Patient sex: M
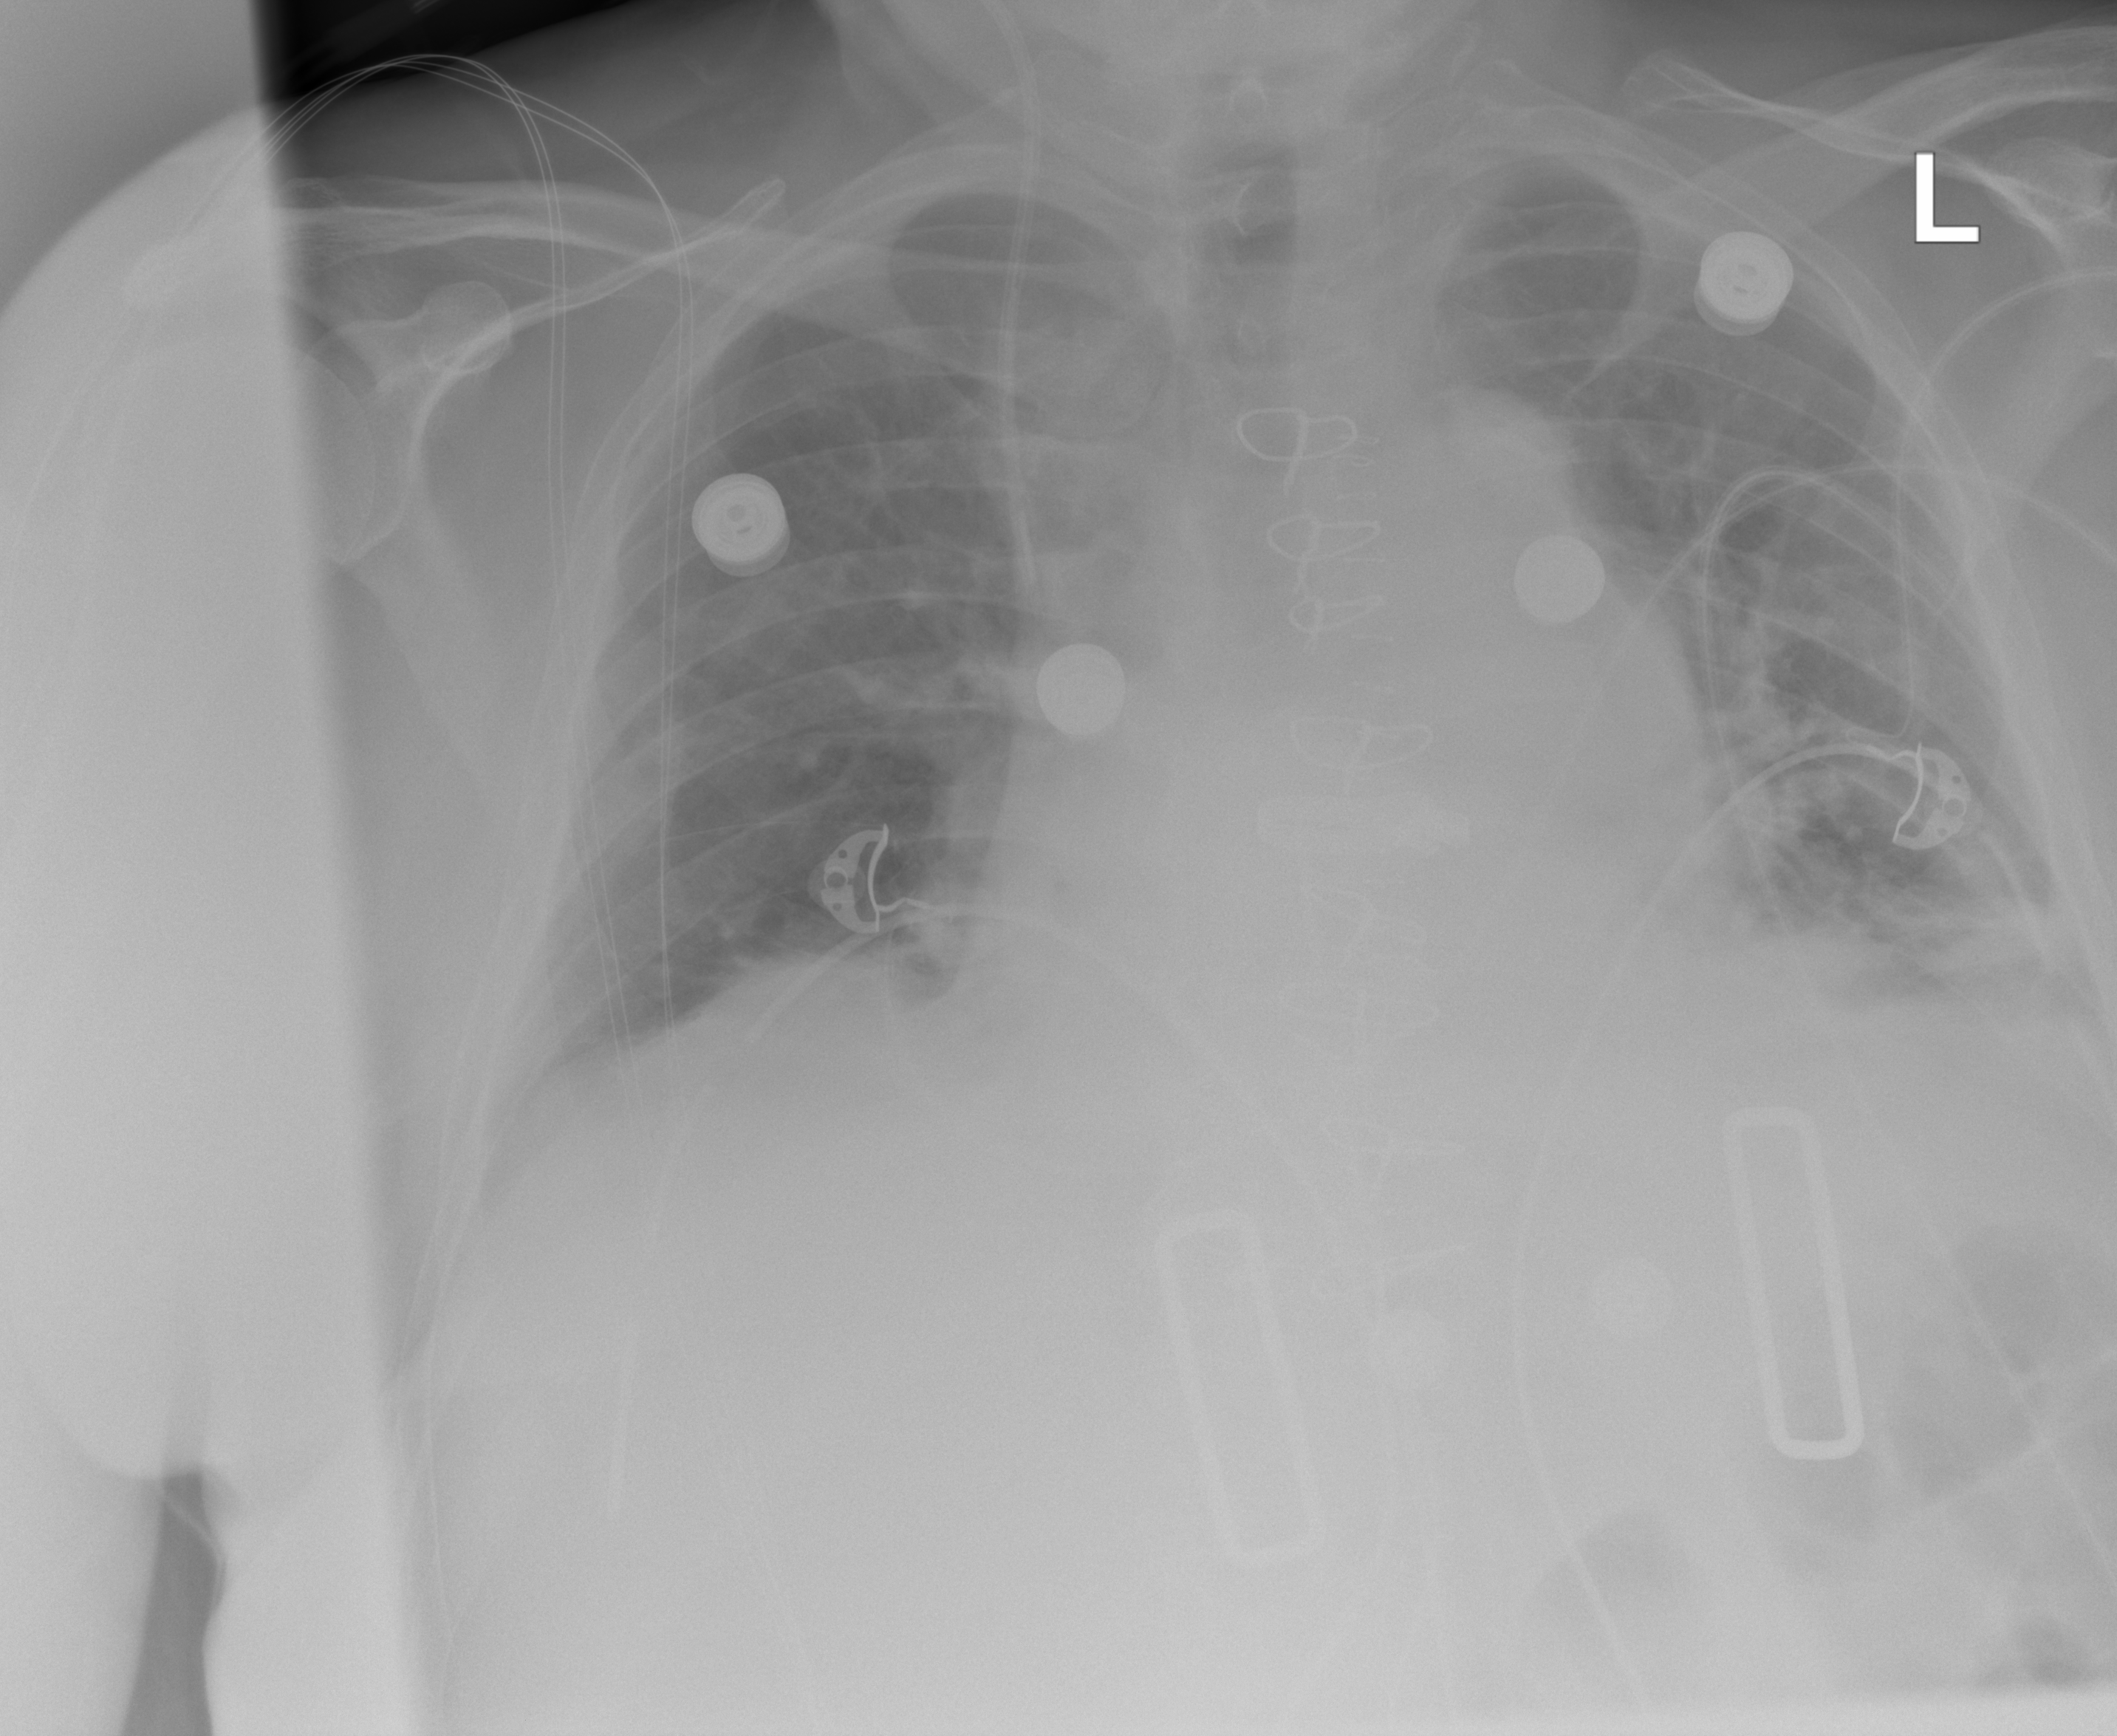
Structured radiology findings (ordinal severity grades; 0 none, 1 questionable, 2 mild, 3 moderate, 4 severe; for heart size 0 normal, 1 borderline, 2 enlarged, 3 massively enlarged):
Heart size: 2
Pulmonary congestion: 0
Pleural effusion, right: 2
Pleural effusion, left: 2
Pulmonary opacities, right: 0
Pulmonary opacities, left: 0
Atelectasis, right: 0
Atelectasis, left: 3